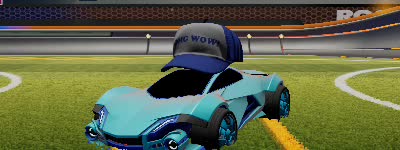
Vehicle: werewolf